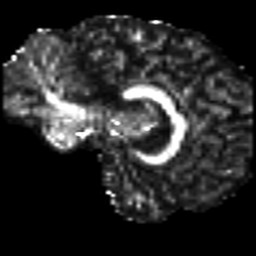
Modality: FA
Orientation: sagittal
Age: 26
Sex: female
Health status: ill
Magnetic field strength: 3 T
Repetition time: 8.4 s
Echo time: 0.0926 s